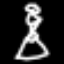
Label: angel